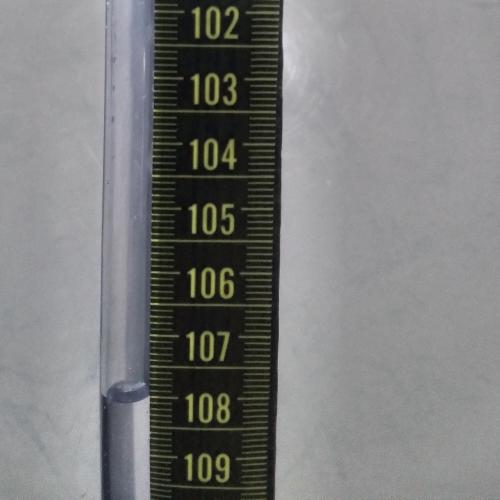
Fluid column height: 108.0 cm